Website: home-depot
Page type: order-tracking
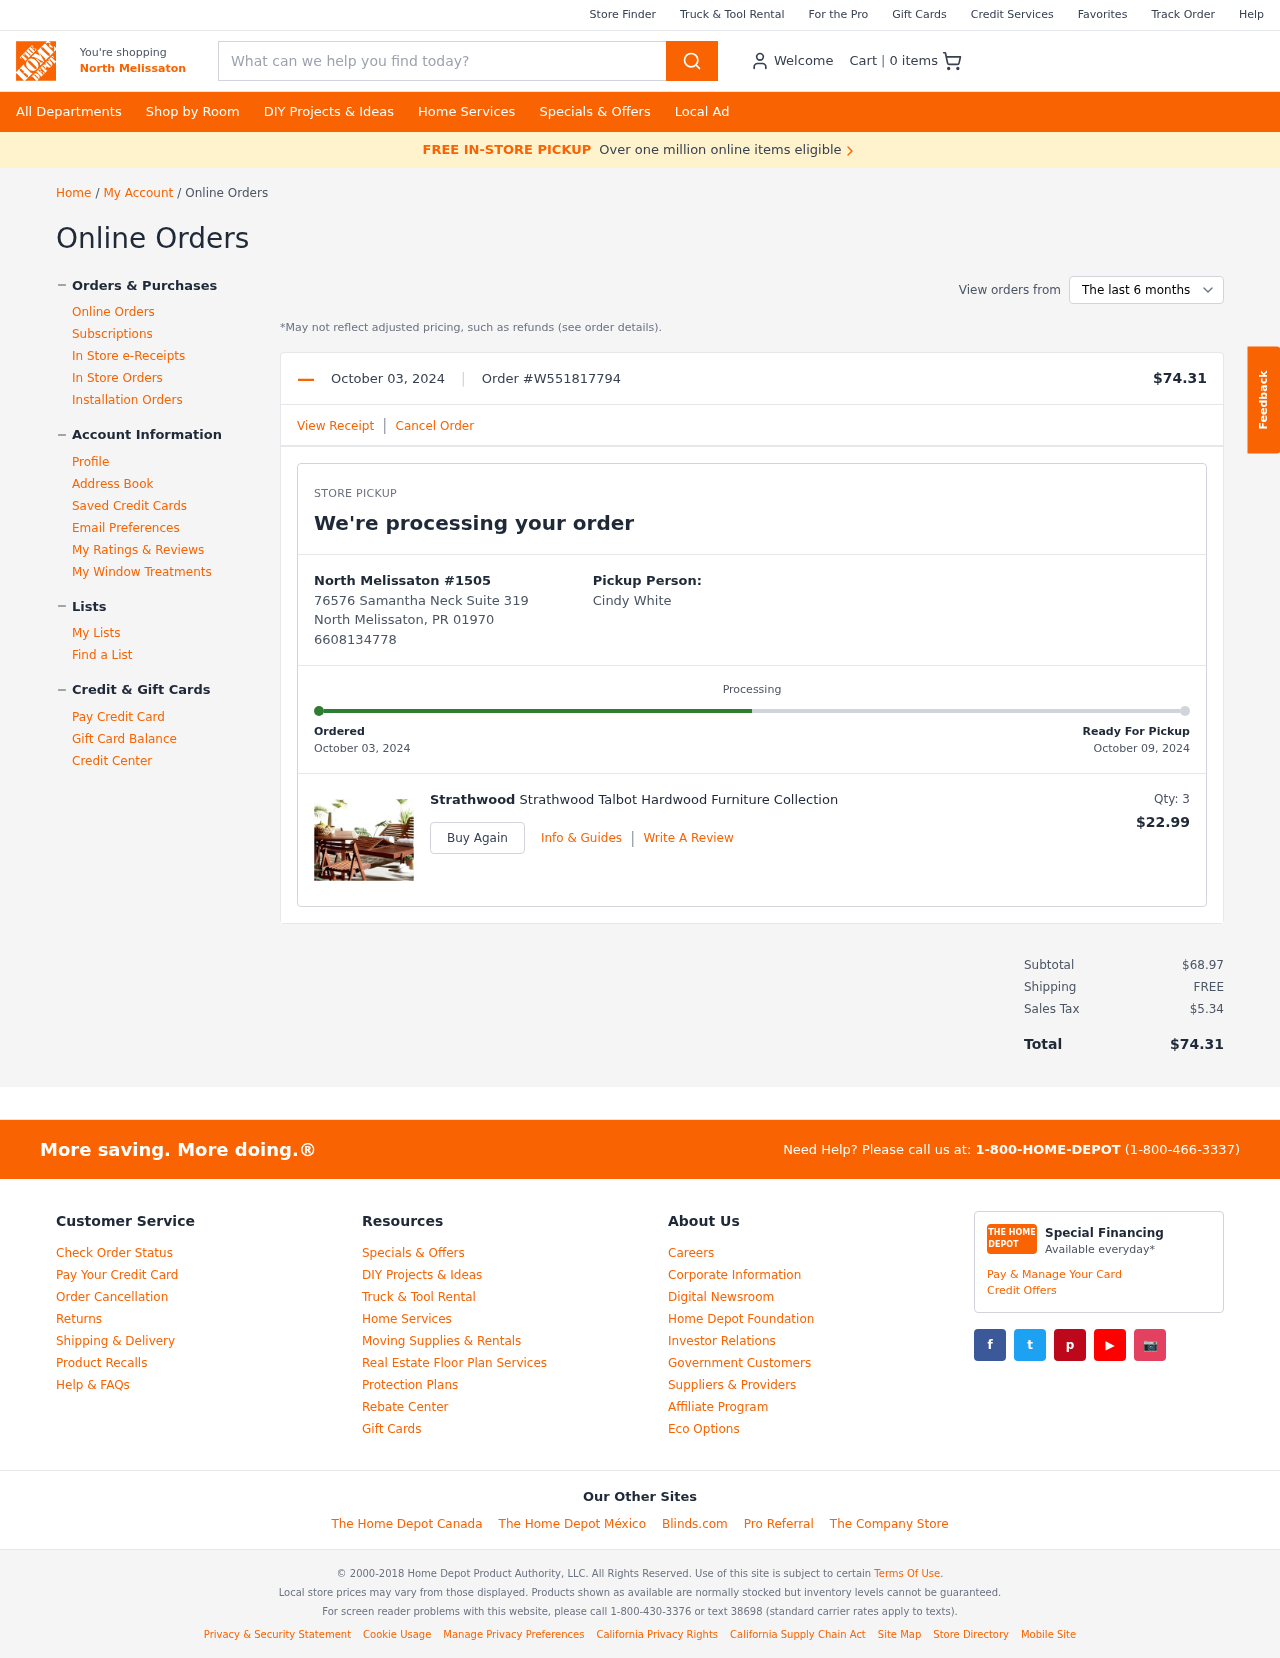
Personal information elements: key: PII_CITY
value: North Melissaton
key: PII_FULLNAME
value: Cindy White
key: PII_LOCATION1_CITY
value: North Melissaton
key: PII_LOCATION1_STREET
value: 76576 Samantha Neck Suite 319
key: PII_LOCATION1_CITY_STATE_ZIP
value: North Melissaton, PR 01970
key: PII_PHONE
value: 6608134778
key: PII_PHONE_LINE
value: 4778
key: PII_PHONE_SUFFIX
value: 4778
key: PII_PHONE2
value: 6608134778
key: PII_PHONE3
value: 6608134778
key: PII_PHONE_NUMERIC
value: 6608134778
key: PII_PHONE_LINE_NUMERIC
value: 4778
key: PII_PHONE_SUFFIX_NUMERIC
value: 4778
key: PII_PHONE2_NUMERIC
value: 6608134778
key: PII_PHONE3_NUMERIC
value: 6608134778
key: PII_PHONE_DIGITS
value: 6608134778
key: PII_PHONE_LAST4
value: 4778
Product elements: key: PRODUCT1_BRAND
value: Strathwood
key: PRODUCT1_NAME
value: Strathwood Talbot Hardwood Furniture Collection
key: PRODUCT1_PRICE
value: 22.99
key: PRODUCT1_QUANTITY
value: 3
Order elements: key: ORDER_NUM_ITEMS
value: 0
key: ORDER_DATE
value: October 03, 2024
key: ORDER_ID
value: W551817794
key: ORDER_TOTAL
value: $74.31
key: ORDER_DATE2
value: October 03, 2024
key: ORDER_DELIVERY_DATE
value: October 09, 2024
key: ORDER_SUBTOTAL
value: $68.97
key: ORDER_SHIPPING_COST
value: FREE
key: ORDER_TAX
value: $5.34
Search elements: key: HEADER_SEARCH
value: What can we help you find today?